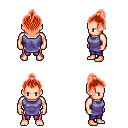
a pixel art fantasy rpg character, male body template, human, light skin, chain tabard jacket, magenta pants, red short topknot hairstyle, four views (front, back, left, right), 2x2 character sprite sheet, small pixel art, hard edges, no anti-aliasing